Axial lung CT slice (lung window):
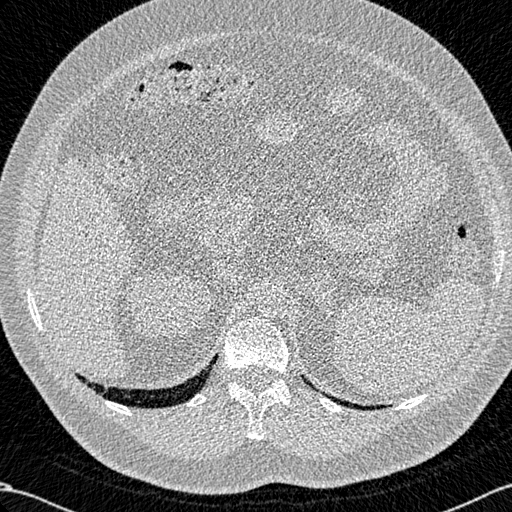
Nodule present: no